Question: I'm using skeleton and here is the responsive layout that I want:
mobile layout - Title, Image, Description all in one column stack
desktop layout - The title and description to the right of the image

How should I structure the html and css so that the responsive layout can change from one to the other using css and media queries only? I tried floating the image to the left in the desktop layout and making the title a block element in the mobile layout:
'''
<div class="container">
<span class="date">10/1/2012</span>
<span class="title">title</span>
<img class="thumbnail" src="http://www.placehold.it/300x200">
<p class="description">Lorem ipsum dolor sit amet, consectetur adipiscing elit. Ut nisl urna, posuere et tincidunt id, malesuada id libero. Sed vel neque tellus. Nulla et justo eu sapien accumsan eleifend eget id enim. Suspendisse sagittis, erat in mattis sagittis, dolor leo molestie nisi, eget cursus massa est at erat.
</p>
</div>
'''
Mobile CSS
'''
.title {
display:block;
}
.thumbnail {
}
.conatainer {
width:320px;
}
'''
Desktop CSS
'''
.title {
position:relative;
}
.thumbnail {
float:left;
}
.conatainer {
width:960px;
}
'''
This seems to work for the most part except the description wraps below the photo surrounding it on the bottom of the photo if the text is long enough, instead of just keeping to the right column.
How should I do this if I am using skeleton or one of the responive grid systems, should I be using their column classes?
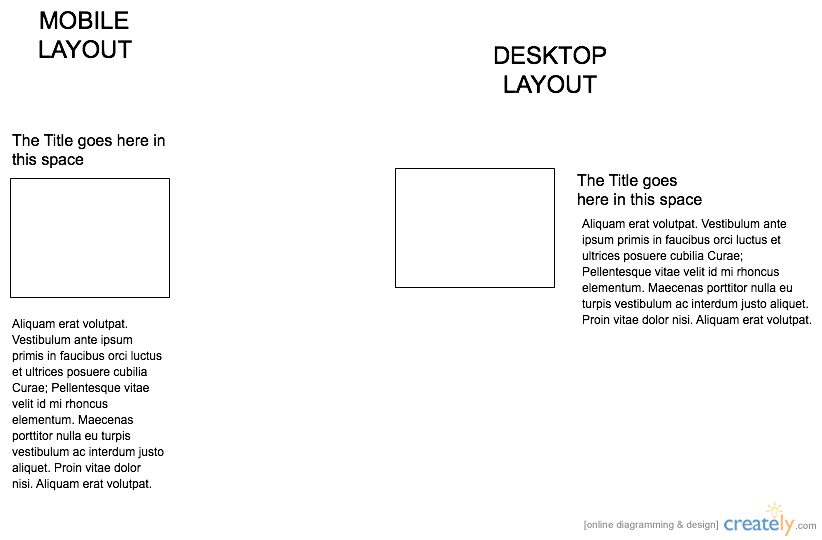
Answer: You could set 'float: left' also on '.description' paragraph on 'desktop.css' stylesheet. This will make expand your paragraph in its own "column".
Then, remember to also apply a clearing to '.container' element